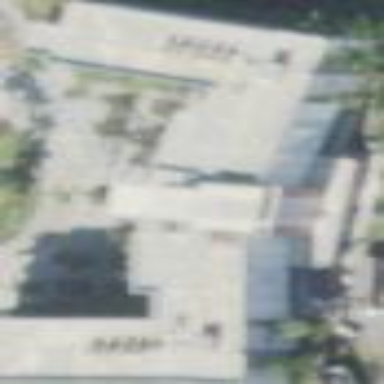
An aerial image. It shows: Dormitory building.